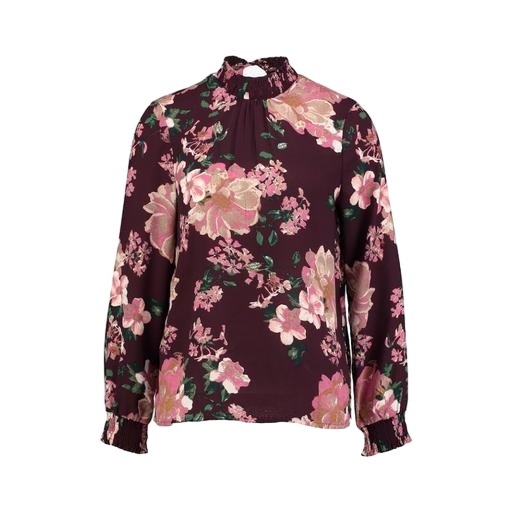
multicolor vero moda rust high neck blouse, multicolor nly floral print shirt, floral shirt, white background